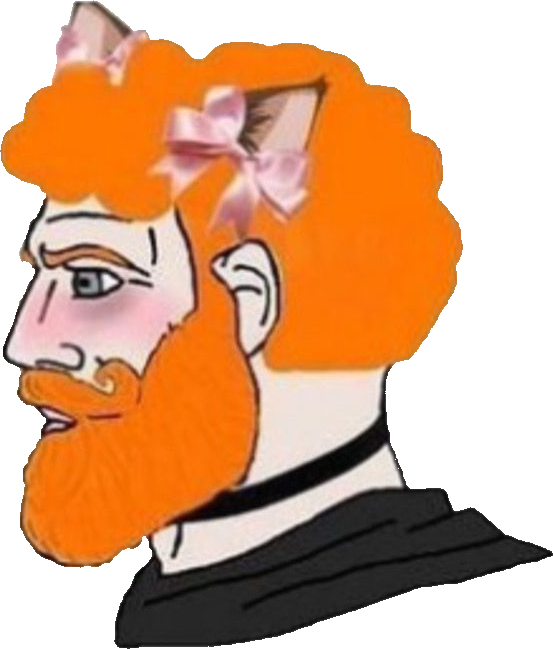
Label: 4_Yes_Chad